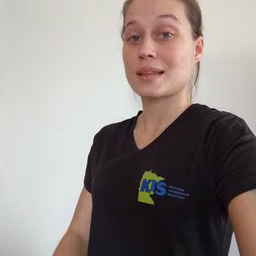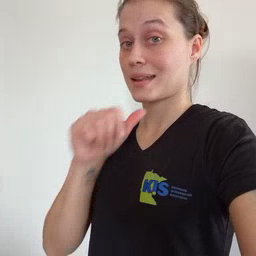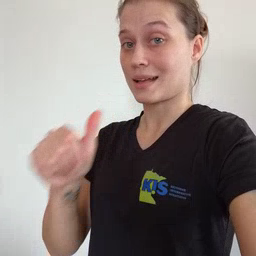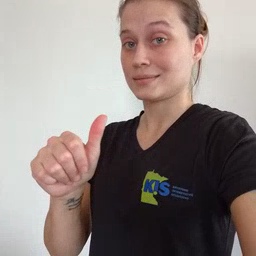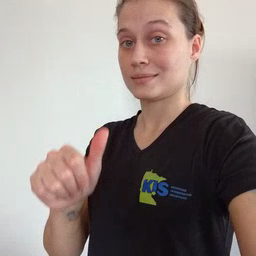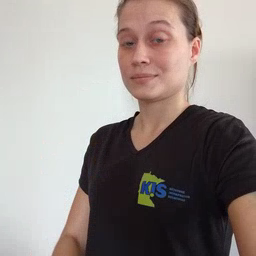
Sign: not